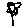
Label: flower